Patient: sex M, age 81
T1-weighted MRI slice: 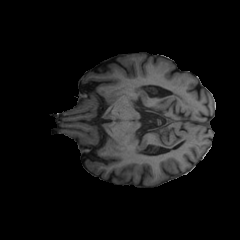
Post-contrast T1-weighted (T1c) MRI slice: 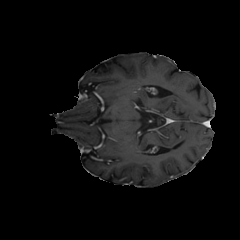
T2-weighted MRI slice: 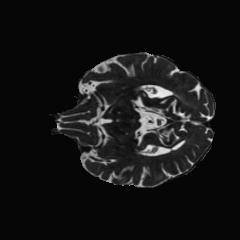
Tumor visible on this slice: no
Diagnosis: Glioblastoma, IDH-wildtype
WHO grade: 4